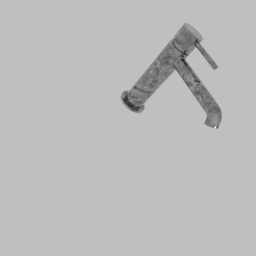
Label: appliances